高一 · 立体几何学
如图, 正方体 $A B C D-A_{1} B_{1} C_{1} D_{1}$ 的棱长为 2 .

(1)求证: $A C \perp B_{1} D$;

(2)求三棱雉 $C-B D B_{1}$ 的体积.

(1)
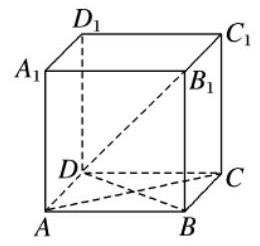
答案: $\because A B C D-A_{1} B_{1} C_{1} D_{1}$ 为正方体,

$\therefore B B_{1} \perp$ 平面 $A B C D$.

$\because$ 又 $A C \subset$ 平面 $A B C D, \therefore B B_{1} \perp A C$.

又 $\because$ 底面 $A B C D$ 为正方形, $\therefore A C \perp B D$.

$\because B B_{1} \cap B D=B, \therefore A C \perp$ 平面 $B B_{1} D$.

$\because B_{1} D \subset$ 平面 $B D B_{1}, \therefore A C \perp B_{1} D$.

(2)解 $V_{C-B D B_{1}}=V_{B_{1}-B D C}$.

$\because B_{1} B \perp$ 平面 $A B C D$,

$\therefore B_{1} B$ 是三棱锥 $B_{1}-B D C$ 的高.

$\because V_{B_{1}-B D C}=\frac{1}{3} S_{\triangle B D C} \cdot B B_{1}=\frac{1}{3} \times \frac{1}{2} \times 2 \times 2 \times 2=\frac{4}{3}$,

$\therefore$ 三棱雉 $C-B D B_{1}$ 的体积为 $\frac{4}{3}$.